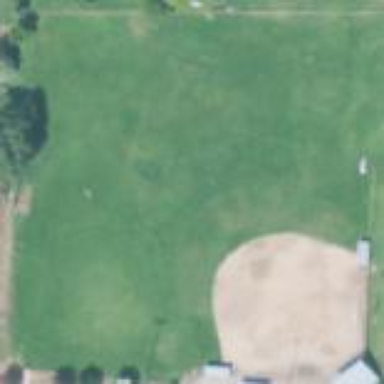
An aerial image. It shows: Baseball pitch for leisure land activities.